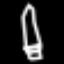
Label: pencil